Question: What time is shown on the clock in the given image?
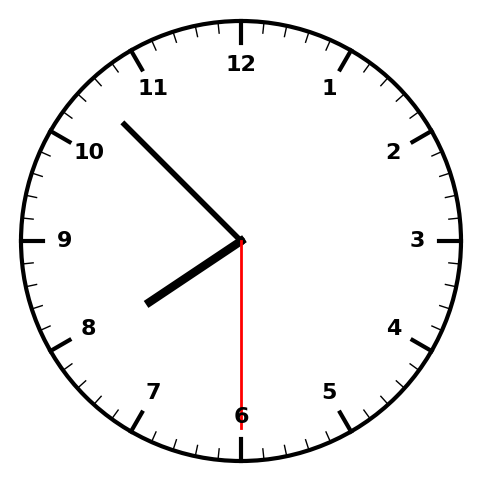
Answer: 07:52:30